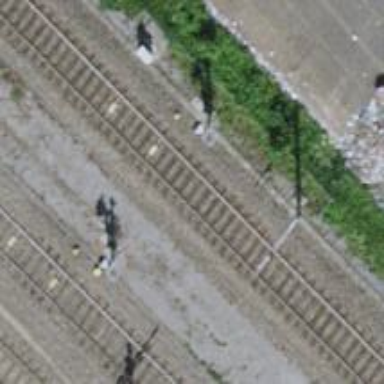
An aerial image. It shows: Railway signal.